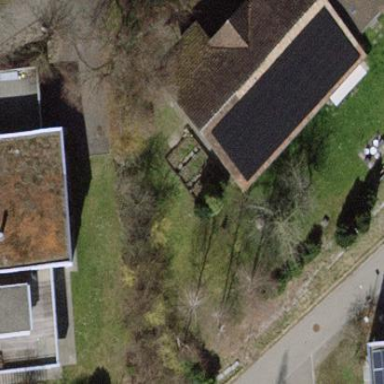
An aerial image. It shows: Solar photovoltaic panel generating electricity through small installation.